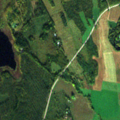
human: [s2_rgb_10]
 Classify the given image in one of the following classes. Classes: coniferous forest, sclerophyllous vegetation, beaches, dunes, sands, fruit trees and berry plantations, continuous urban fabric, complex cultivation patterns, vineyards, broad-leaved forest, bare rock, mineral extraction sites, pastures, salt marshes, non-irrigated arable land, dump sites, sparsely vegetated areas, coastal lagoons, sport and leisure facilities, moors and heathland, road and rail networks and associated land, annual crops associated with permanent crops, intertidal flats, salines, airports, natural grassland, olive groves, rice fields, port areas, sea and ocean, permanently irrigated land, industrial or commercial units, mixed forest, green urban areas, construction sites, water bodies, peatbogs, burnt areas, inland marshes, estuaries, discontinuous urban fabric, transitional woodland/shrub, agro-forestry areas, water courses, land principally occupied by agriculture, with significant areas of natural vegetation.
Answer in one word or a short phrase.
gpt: non-irrigated arable land, land principally occupied by agriculture, with significant areas of natural vegetation, mixed forest, transitional woodland/shrub